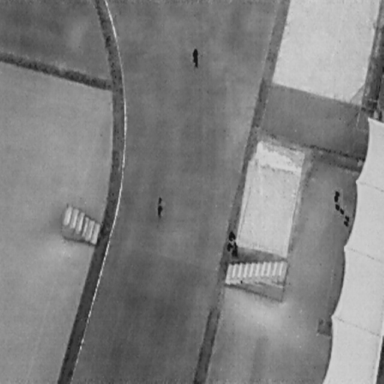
There are four People in the infrared image.